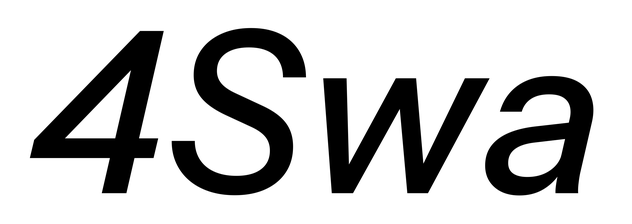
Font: InstrumentSans-Italic_Medium_Italic